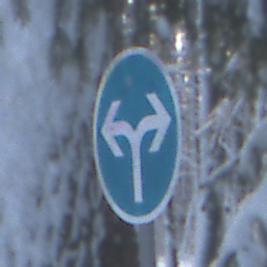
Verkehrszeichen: VorgeschriebeneFahrtrichtungRechtsOderLinks
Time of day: MorningAfternoon
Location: Outdoor (Nature)
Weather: Clear
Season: Winter
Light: Natural